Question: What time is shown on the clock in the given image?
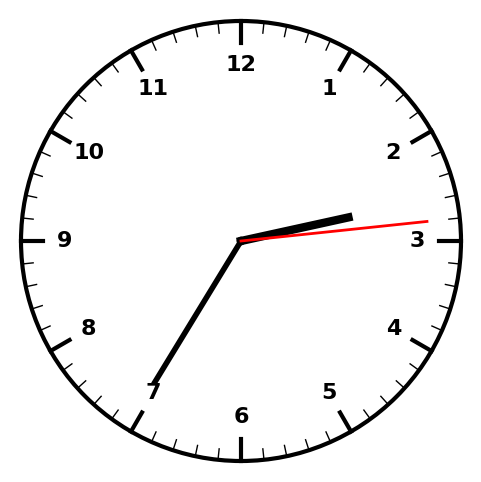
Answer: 02:35:14